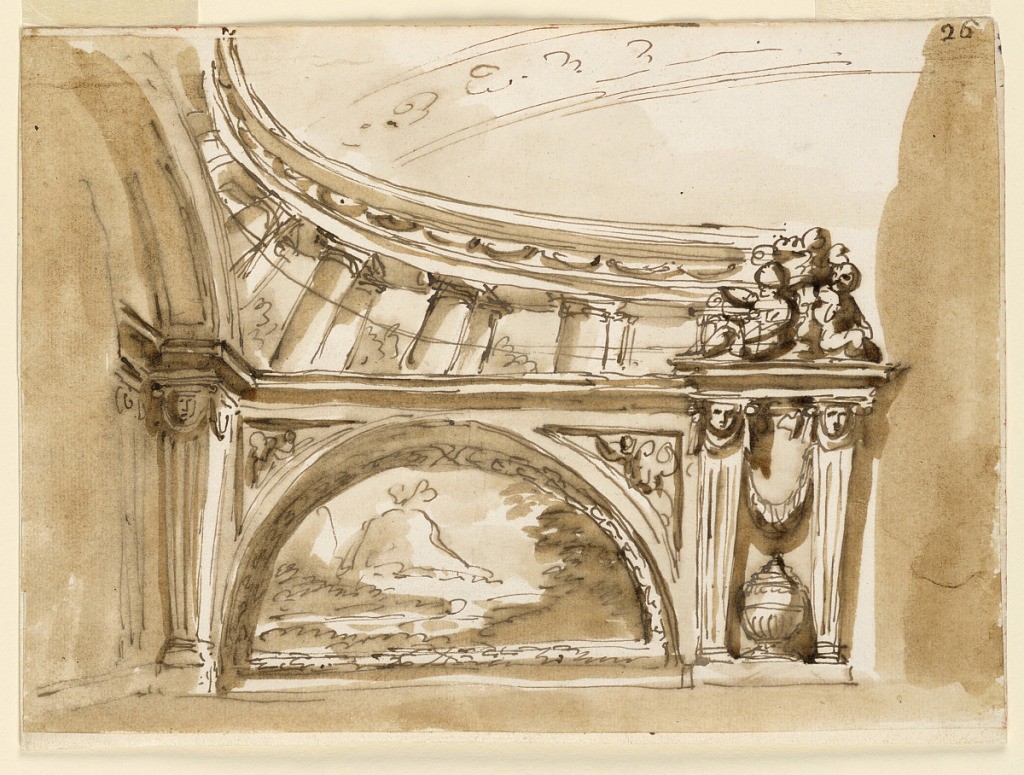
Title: Design for Ceiling Decoration, a Barrel Vault
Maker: Giuseppe Barberi, Italian, 1746–1809
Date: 1790–1800
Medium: Pen and brown ink, brush and brown wash on off-white laid paper, lined
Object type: Drawing
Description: A variation of the scheme of -1522. The supports are fluted. Between the right ones stands an urn, below a festoon. A landscape with a volcano is shown in the semi-circle. View at an ovoidal colonnade, with a double row of Doric columns.